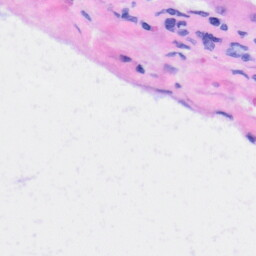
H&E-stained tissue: Liver